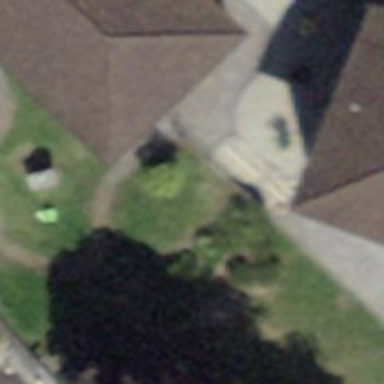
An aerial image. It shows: Set of concrete steps.